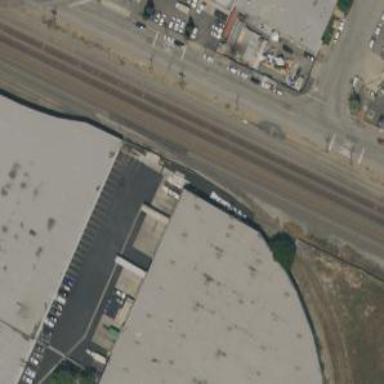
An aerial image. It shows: Railway spur service.